Question: This project is literally making me lose sleep. I think about it all day long, I dream about it at night, and when I lie awake I think about it some more. It's seriously getting me to the point of crying, haha. I don't know how to structure my application and I don't know how to execute my ideas.
First of all, a short introduction. I study Interactive Multimedia Design, and I have a course called 'Project'. As the name suggests, we have to think up and create a project, more specifically a web application, using PHP, HTML/CSS, MySQL, AJAX, .. whatever technology we want to use. Since we also have to challenge ourselves to a certain extent, I decided to learn and use the CodeIgniter framework for this project. We have to show our professors what we are able to achieve. (This application won't be deployed or used, though. It's just a showcase.)
I will be creating a web application, a calendar/planner for students. They can keep track of their classes and homework, free time, etc. Here's a screenshot of what I'm trying to achieve:

I already threw out the slider and fixed this by using AJAX requests for the next/previous buttons. You can see the latest version of the website <URL>.
However, I'm not happy with my code. I'm not happy with what I'm doing. To be brutally honest, I'm confused. I'm hopelessly confused.
I have read blogs, books, websites about CodeIgniter, about the MVC model; I have a fairly decent knowledge of PHP and I picked up the framework rather quickly. But still, so confused.
I started by coding my <URL> and setting the session. It handles error messages through AJAX and communicates with the database through my login model. I suppose this follows the MVC pattern fairly well.
The actual 'planner' page is a whole different story though. One of the first things I was wondering about is whether or not I can use/call functions from a view. If I follow the MVC guidelines, I would say I cannot. So what I'm doing now is stacking all the data in $data arrays in my controller and then echo'ing those out through jQuery AJAX calls, straight into my webpage.
This brings forward my first, ridiculously simple, question. Is this okay? One of my main concerns is of course users who don't have javascript enabled; the application simply doesn't work. I have read about graceful degradation and progressive enhancement, but I'm just not sure if this application is do-able without JS.
Another thing I'm not sure about (AJAX-wise) is the fact that I have two different AJAX-calls on $(document).ready, and then like four more when the user clicks on different elements. It also bothers me that jQuery '.html()' doesn't actually put the contents inside my html tags (when I view source).
The list of days at the top gets generated by a function called 'init_days()'. I populate the list using one of the $(document).ready() AJAX calls. It works fine, but the function is a huge mess. In the controller, I create an array '$data' and echo the whole list (complete with html tags) into '$data['calendar']'; I then output this straight into the '<ul>' tags:
'''
// populate initial calendar
$.ajax(
{
type: "POST",
url: "/planner/init_days",
success: function(data){
$("#days_loader").hide();
$(".month").prepend(data['month_name'] + " " + current_year);
$("#day_list").html(data['calendar']).fadeIn();
}
});
'''
However, when using the next and previous buttons, I kind of call the same function, just with a 'data:' option to submit the new month (and, if necessary, year). This seems a bit redundant to me; putting (almost) the same code three times. Not sure how to fix this.
My where I'm stuck now, is the part beneath the days. I have those 'Woe, 20 april' table headers, but then underneath that I need to get my actual events. I'm not sure what would be the best approach to creating this feature. Should I put it in a table? But then how would I put certain events on the right place? For now, all I have achieved is a function which outputs all events for a certain day into an array, like so:
'''
Array ( [0] => Array ( [id] => 1 [title] => Test Event [description] => Dit is een test event. [day_start] => 2011-04-20 [day_end] => 2011-04-20 [user_id] => 1 [time_start] => 11 [time_end] => 12 ) [1] => Array ( [id] => 2 [title] => Test Event 2 [description] => Dit is een tweede event. [day_start] => 2011-04-20 [day_end] => 2011-04-20 [user_id] => 1 [time_start] => 12 [time_end] => 13 ) )
'''
I'm not sure if a table is the best way to go. The main thing that bothers me is that I'm working with hours and all of these different hours have their own place on the page, if that makes sense. (like 9 am would go on top of the column, 11 pm would be at the bottom, duh).
I'm willing to provide a link to my source code (github) if anyone would like to take a look at my mess and perhaps try to put me on the right track again. Perhaps I AM on the right track, still; I just don't feel that way. I got stuck at the displaying-events part, and I just feel horrible because I'm not happy with what I wrote (even though most of it works, at this point).
As I'm on Easter break at the moment, I can't contact my teacher for another week, so I'm willing to provide a 100-150 rep bounty for a good, helpful answer to this huge rant/question.
If there are any books, websites, blogs I should read on design patterns, MVC, CodeIgniter, and PHP best practices in general, please also provide them. Thanks a lot.
If you got to this point, thanks for reading all the way. I appreciate it.
EDIT: My source code is here: <URL>
PS: This question is a follow-up to <URL> I have taken a lot of steps forward since then, but I'm still not happy and incredibly confused, mostly. I appreciate any help.
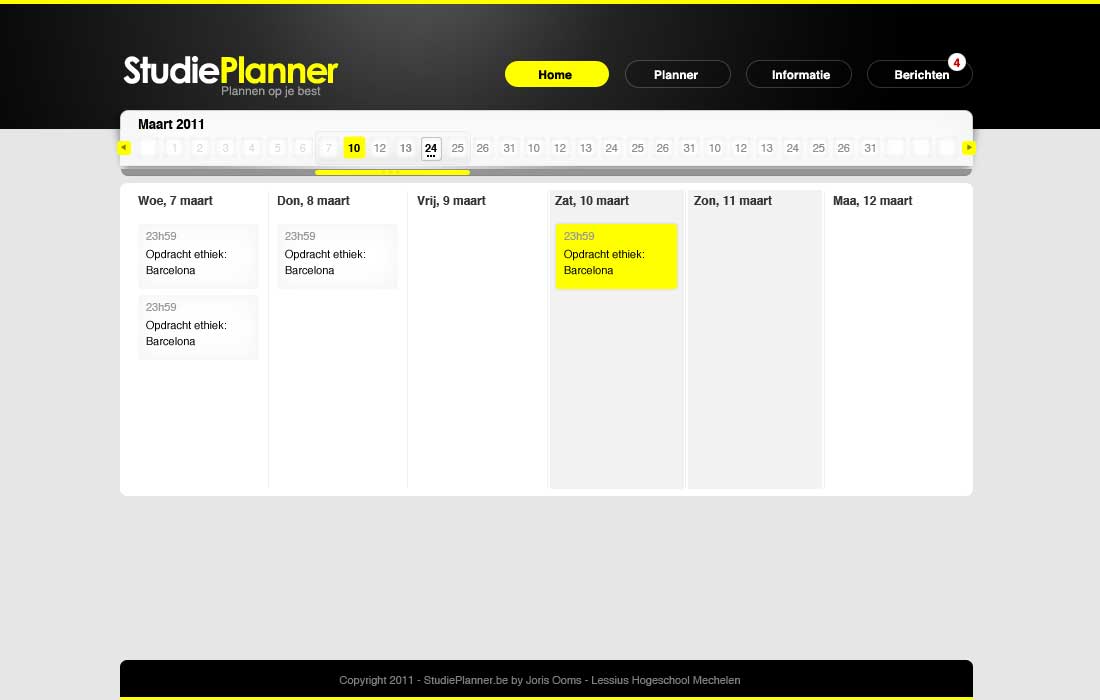
Answer: Alright, let me see if I can break this down into pieces and help you out.
It isn't clear the consistancy of your terminology, so I'm going to build a small glossary here so I am certain you understand what I mean:
- - - 'application/views'-
I am going to answer your questions a little out of order, so bear with me:
---
> This brings forward my first, ridiculously simple, question. Is this okay? One of my main concerns is of course users who don't have javascript enabled; the application simply doesn't work. I have read about graceful degradation and progressive enhancement, but I'm just not sure if this application is do-able without JS.
The is, Javascript is a pretty intrinsic part of what we call "Web Applications" now. The difference between a web application & a web site is that the former is intelligent. Most usually just process requests and display the relevant data, however usually make decisions, update the state of the system and modify the output based on the input.
What you appear to be building I would classify as a .
I do not believe in this day and age of HTML5 (kinda) with the facebooks & youtubes of today that it is unreasonable to require the use of javascript to use the web application.
People who disable thier javascript these days do it through plugins like AdBlock & NoScript which usually allow you to selectively disable things. The best way to combat this is to seperate your javascript into easily recognizable components so users will know
- 'Site.js'- 'Ads.js'
You can't stop people from blocking your ads, if you try they usually just wont use your service. (Assuming you plan on ads)
So build your graceful degradation to inform your users that your application requires JavaScript to function, you can even let them know which files are required to help ease the process.
---
> The actual 'planner' page is a whole different story though. One of the first things I was wondering about is whether or not I can use/call functions from a view. If I follow the MVC guidelines, I would say I cannot. So what I'm doing now is stacking all the data in $data arrays in my controller and then echo'ing those out through jQuery AJAX calls, straight into my webpage.
MVC is a not a rule. While it's best to stick to your system, you have to apply it where it's relevant. You probably shouldn't be pulling database records from your but when presented with some out-of-the-box situations, it leaves you with two options:
1. Break the paradigm slightly where it makes sense (for a good reason)
2. Refactor your system to accomidate the paradigm
A good example:
is that you probably don't want to have to keep providing the data to '$this->load->vars(...)' or even worse in each '$this->load->view' in each controller function.
is to re-design your system so you have a common theme library responsible for collecting common information & providing it, then passing your view data ('$this->load->view("someview", array(),''true'')' will render your view to a string instead of the page).
is to design a special view that has a simple job, using a model load the relevant data (Cache if you can) & display it. Like a widget, or self contained thing. but you need to examine the reasons we use MVC. The key is that the view shouldn't be responsible for the implementation, this way you can swap out the view and the controller logic remains unchanged. Does that apply? this could be a highly view-implementation specific component, the controller may not know it needs this information. So if you keep a handle on it and mark it so you remember it's responsible for itself, you should be able to accommodate it just fine.
---
> Another thing I'm not sure about (AJAX-wise) is the fact that I have two different AJAX-calls on $(document).ready, and then like four more when the user clicks on different elements. It also bothers me that jQuery .html() doesn't actually put the contents inside my html tags (when I view source).
This sounds like you're trying to do . Can any of those ajax calls @ the start be provided by the ?
Four ajax calls when a user clicks on stuff? Most clicks represent a single action, usually only one ajax should suffice, maybe two if you need to process the response and request more information, but rarely more than that.
'$.fn.html(...)' in jQuery puts the first parameter inside the element selected. If you're looking to replace the HTML of the (not reccomended, ever... that should be a page load). You would call this:
'''
var theHtmlToPutInPage = "... whatever ...";
$("body").html(theHtmlToPutInPage);
'''
---
> My main problem, where I'm stuck now, is the part beneath the days. I have those 'Woe, 20 april' table headers, but then underneath that I need to get my actual events. I'm not sure what would be the best approach to creating this feature. Should I put it in a table? But then how would I put certain events on the right place? For now, all I have achieved is a function which outputs all events for a certain day into an array, like so:
There are many approaches to this problem. You could build the entire thing as a big table of time-blocks, but this could get rather confusing. , <URL> on when & where to use tables.
You could set up the visuals as a uniform grid with CSS Divs & float the appointments overtop using 'position: absolute' and controlled from your (javascript).
This is a rather complex part of your project, there's many answers and I don't have time to really deep-dive any solutions here, you'll just have to prototype & experiment.
---
> I'm willing to provide a link to my source code (github) if anyone would like to take a look at my mess and perhaps try to put me on the right track again. Perhaps I AM on the right track, still; I just don't feel that way. I got stuck at the displaying-events part, and I just feel horrible because I'm not happy with what I wrote (even though most of it works, at this point).
I would be willing to look it over & give suggestions, as I'm sure some others here would too.
> As I'm on Easter break at the moment, I can't contact my teacher for another week, so I'm willing to provide a 100-150 rep bounty for a good, helpful answer to this huge rant/question.
Generally bounty should be used as a motivator to get your question answered correctly. The kind of thing that gets people to go in depth (like perhaps this answer, it's getting mega long now).
You're welcome to offer a bounty, it's your rep, however do not feel like you have to offer a bounty. If this answer is satisfactory (or any other one someone else might post, simply accepting an answer should be more than enough).
---
Alright, so in the course of writing this monstrosity of an answer (does it count as a novella yet?) I think I may have deduced where you might be going wrong. It might be by design, but it might be accidental.
I think you might be mistaking the view for the client code. When we talk about MVC we do not neccesarily mean, it should all be loaded in via ajax, and the view is the javascript & dom running on the client's browser.
If this is not the case, then please disregard that last paragraph.
It really sounds like you've got the wrong weighting of responsibilities. It looks like you're tasking too much of your application to javascript. Page loads are not the devil, ajax is trendy but often can be <URL>. You have to find the right fit for your app. It really seems like you could benefit simplifying your problems by tasking more responsibility to the instead of the .
I hope this answer has helped you, sorry it took so long for me to post this, I saw your question when you posted it but didn't have the time to go in-depth like this then.